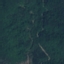
Land use / land cover: Forest